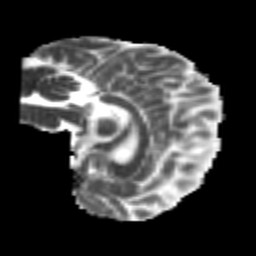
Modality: MD
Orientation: sagittal
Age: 23
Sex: female
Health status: healthy
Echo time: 0.074 s